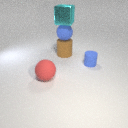
small blue rubber cylinder behind large red rubber sphere